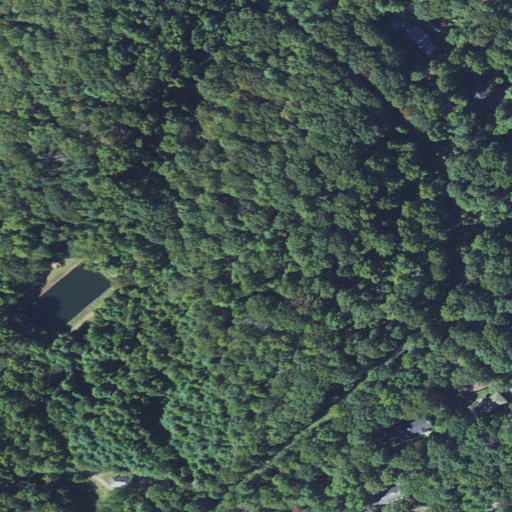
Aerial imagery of mountain in North Carolina named Lone Pine Mountain containing deciduous forest, mixed forest, and open development